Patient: sex M, age 57
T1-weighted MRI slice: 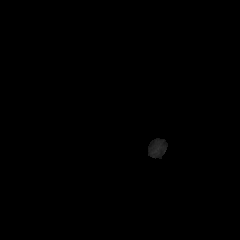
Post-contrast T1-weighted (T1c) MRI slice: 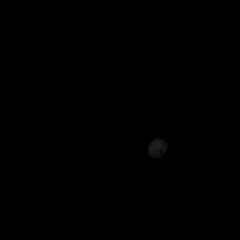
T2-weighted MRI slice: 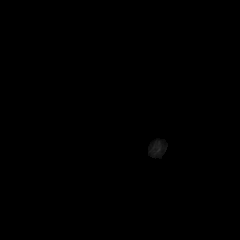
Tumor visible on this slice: no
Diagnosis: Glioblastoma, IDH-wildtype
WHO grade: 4